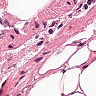
Metastatic tissue present: no